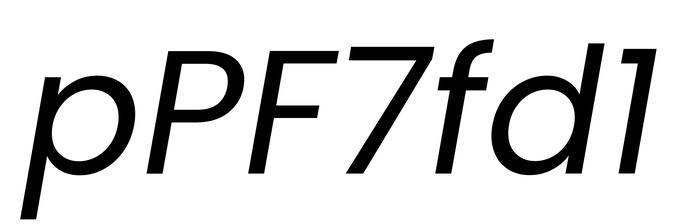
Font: Poppins-Italic